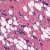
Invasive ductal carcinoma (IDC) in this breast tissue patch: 1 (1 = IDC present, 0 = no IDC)